Question:
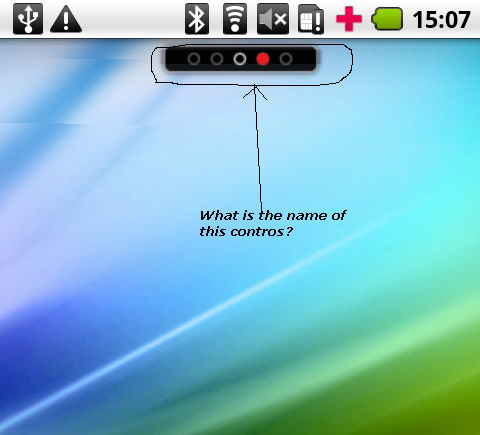
Answer: It is non-standard control.
I've implemented it. I've done it in easy way and just draw all that I need on 'ImageView'.
My code looks like this. It can be further improved (e.g. move sizes or definition of colors in xml layout), but you can get the idea from it. And it doesn't take into account different sizes and densities of devices' screens.
'''
/**
* Padding between circles displaying position
*/
private static final int PADDING = 20;
/**
* Radius of circles displaying position
*/
private static final int RADIUS = 4;
// Color of the selected element's indicator
private int activeColor;
// Color of the not selected element's indicator
private int inactiveColor;
// Call this in View constructor or in activity onCreate()
Resources res = getResources();
activeColor = res.getColor(R.color.sliderActiveColor);
inactiveColor = res.getColor(R.color.sliderInactiveColor);
/**
* Draws position of current element.
* Call it on fling events.
* @param currentPosition Current element position
*/
protected void drawPosition(int currentPosition) {
// Control height
final int height = 20;
// Control width
final int bmpWidth = 200;
// Count of all elements
int count = viewFlipper.getChildCount();
// Calculate first element position on canvas
float initialPosition = bmpWidth / 2 - (count - 1) * (PADDING / 2 + RADIUS);
final int shift = PADDING + 2 * RADIUS;
Bitmap bitmap = Bitmap.createBitmap(bmpWidth, height, Config.ARGB_8888);
Paint paint = new Paint(Paint.ANTI_ALIAS_FLAG);
paint.setStyle(Style.FILL);
Canvas c = new Canvas(bitmap);
for (int i = 0; i < count; i++) {
// Draw circle for each element, current element with different color
if (i == currentPosition) {
paint.setColor(activeColor);
} else {
paint.setColor(inactiveColor);
}
c.drawCircle(initialPosition + i * shift, PADDING / 2, RADIUS, paint);
}
// Draw on ImageView
sliderImage.setImageBitmap(bitmap);
}
'''
And the result: